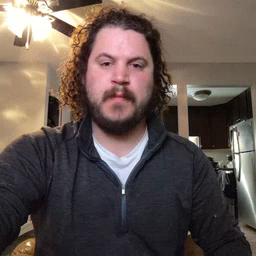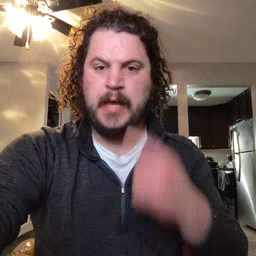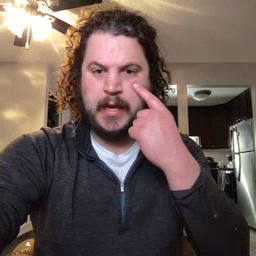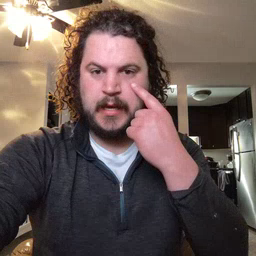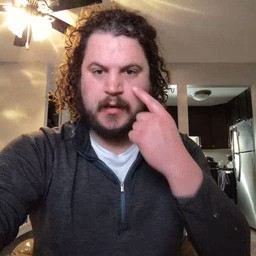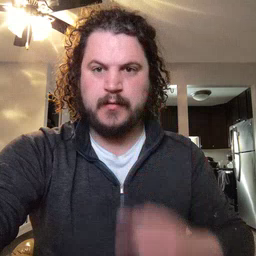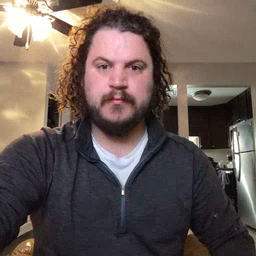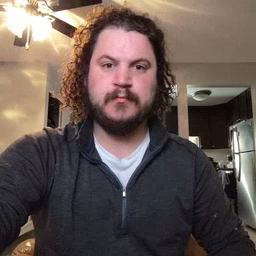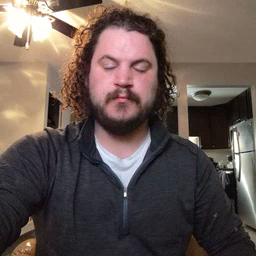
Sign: eye